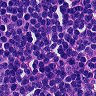
Metastatic tissue present: no